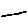
Label: line